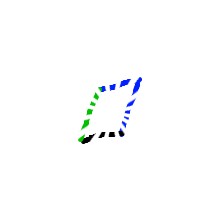
Shape: parallelogram